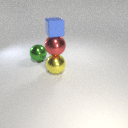
small blue rubber cube above large yellow metal sphere